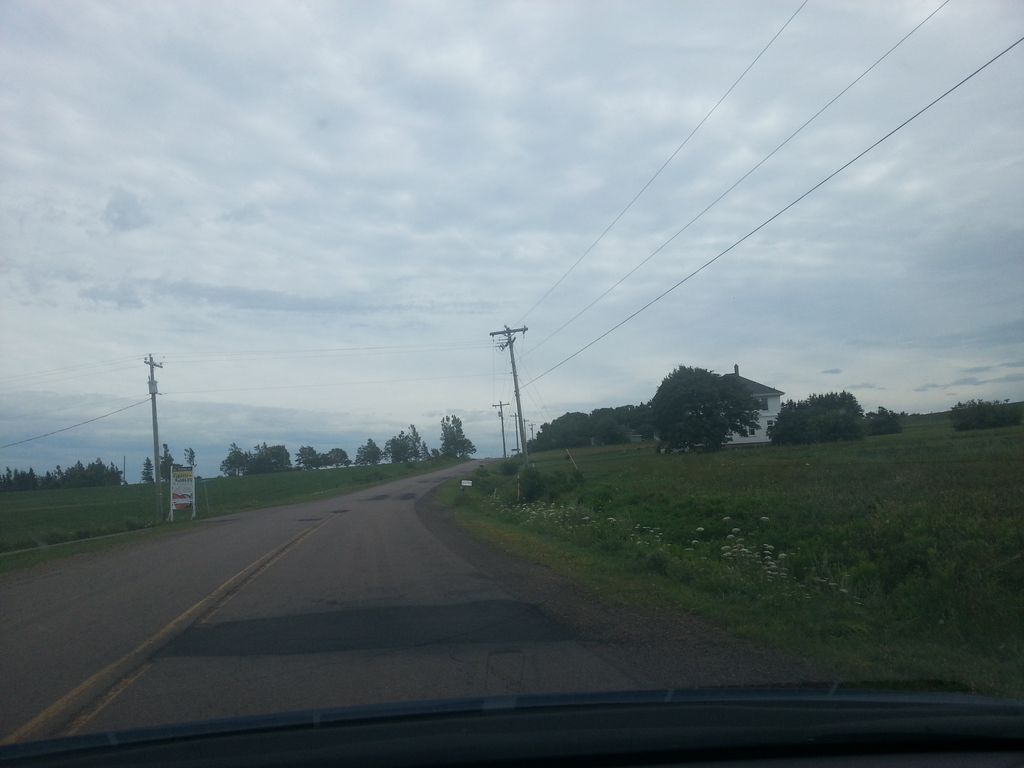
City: charlottetown